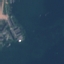
Label: SeaLake